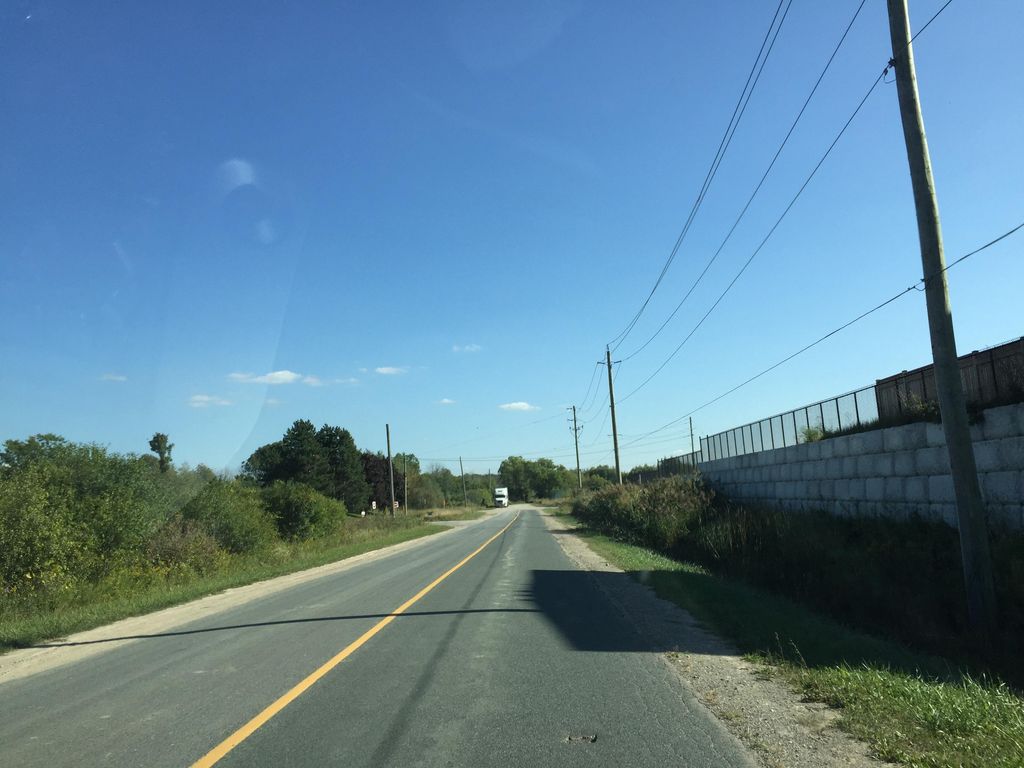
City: kitchener-waterloo